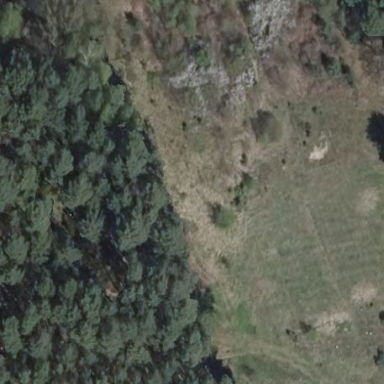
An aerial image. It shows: Forest area.